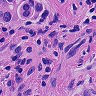
Metastatic tissue present: yes